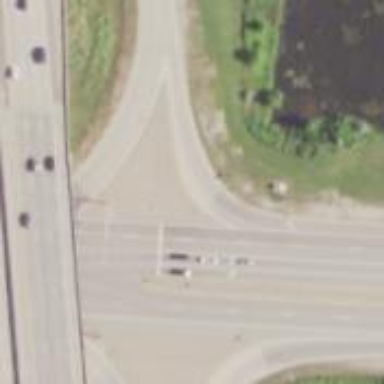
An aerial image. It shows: Trunk highway designated as westbound road 55.